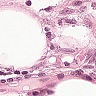
Metastatic tissue present: no